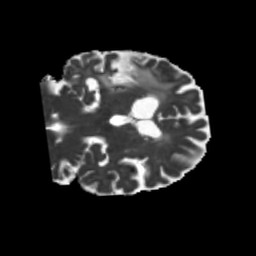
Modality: MD
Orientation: coronal
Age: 75
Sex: male
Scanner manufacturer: siemens
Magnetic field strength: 3 T
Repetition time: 5.25 s
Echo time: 0.08 s